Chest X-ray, AP view. Patient: 50 years old, sex M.
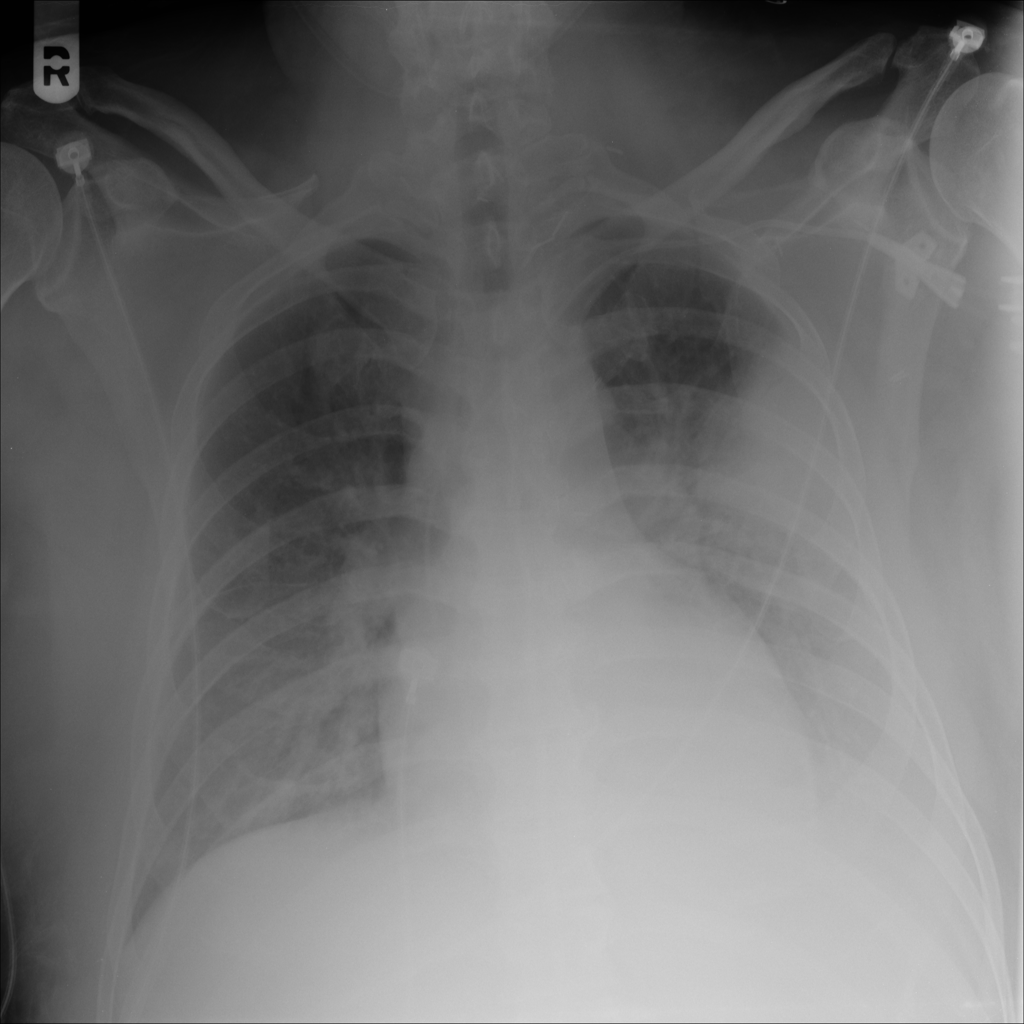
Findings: Infiltration